Question: I have incoming serial data like my screenshot below.
I want to split data from richtextbox (that have any string there) to another textbox (the one below richtextbox). but I only take any part of them, actually string after C. I want to delete 12 first string and then put them to another textbox.
FYI, my program is a RFID Reader and this is how my program works:
when I click select tag send, serial will send data and place them to richTextBox.
e.g data is 01018200000C000000000000000000000003 and I want 000000000000000000000003 go to another textbox (because this is the tag ID, and characters before it are message detail).
After that I click send and next data will showed on richTextBox then newest tag ID will replace first tag ID in textBox, and so on.
If data from serial not error, it will always send me format like that and I need to grab tag ID only so that's why I need to delete first 12 characters. But if error serial send me only 4 characters.
Anyone know easy way to do that?
I have tried some codes but there is still error
this is my code:
'''
private void SetText(string text)
{
if (this.rtbIncoming.InvokeRequired)
{
SetTextCallback d = new SetTextCallback(SetText);
this.Invoke(d, new object[] { text });
}
else
{
string[] newData = text.Split('C');
tagBox.Text = newData[1];
}
this.rtbIncoming.Text += text;
}
'''

Edit:
after investigating any further, there is an error in the data that I have received, and after I assure data received appropriate, I think all the answers are works to me. But I choose answer from Pranav-BitWiser to skipping data, because using split at 'C' character will make more difficult if tag ID have 'C' character on it.
Thanks for your answers, it really helpful :)
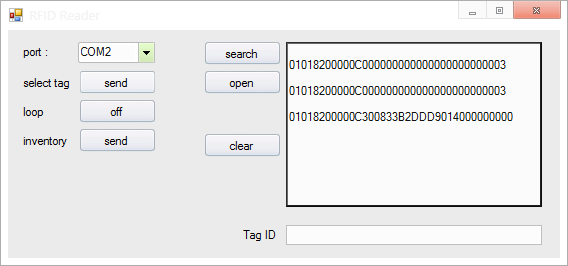
Answer: If you want to always delete first 12 characters from string then you can use:
'''
string data = "01018200000c000000000000000000000003";
TextBoxID.Text= data.Remove(0, 12);
'''
OR
'''
TextBoxID.Text = new string(data.Skip(12).ToArray());
'''
Here- 'TextBoxID' is the ID of your TextBox